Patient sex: F
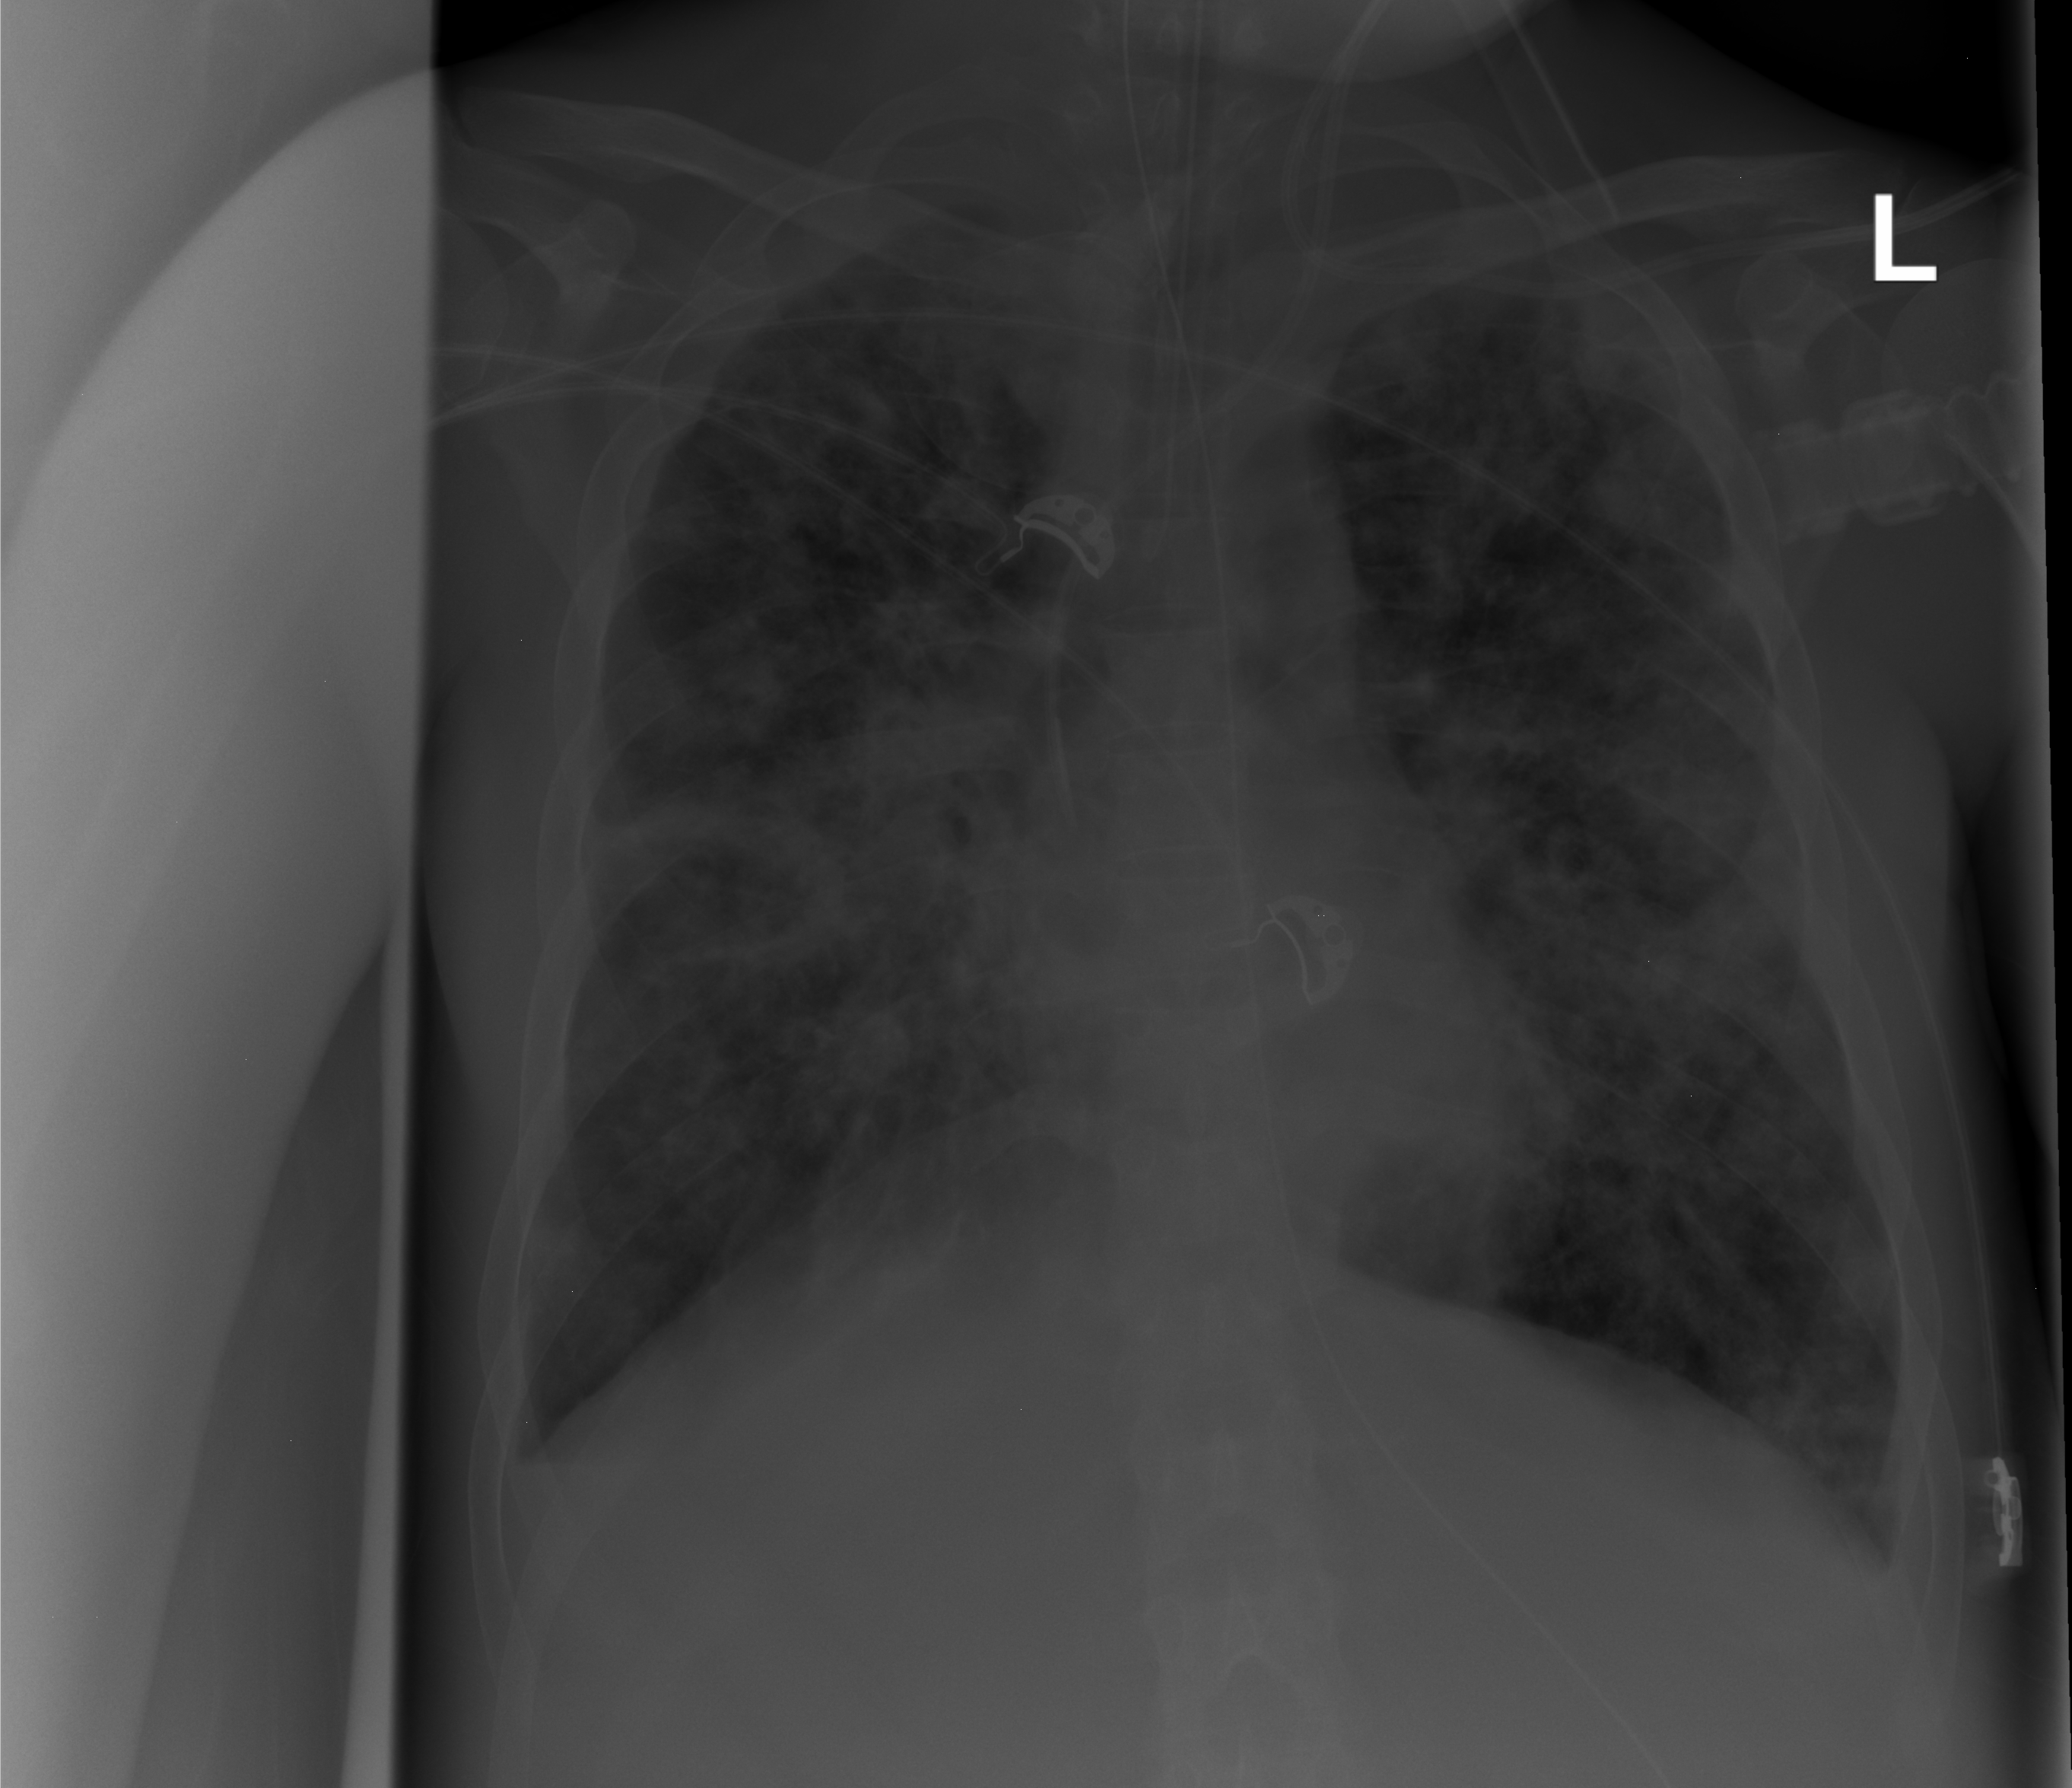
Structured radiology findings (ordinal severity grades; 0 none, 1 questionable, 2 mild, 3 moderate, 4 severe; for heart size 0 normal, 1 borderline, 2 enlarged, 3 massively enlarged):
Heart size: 0
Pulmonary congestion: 0
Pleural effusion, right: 2
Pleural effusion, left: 1
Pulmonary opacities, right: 3
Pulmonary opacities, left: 3
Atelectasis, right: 2
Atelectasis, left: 2